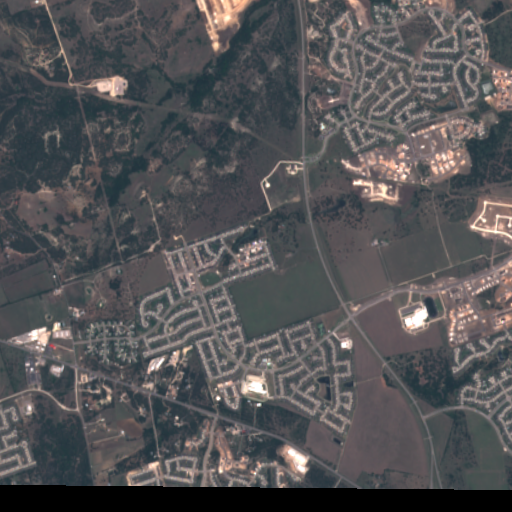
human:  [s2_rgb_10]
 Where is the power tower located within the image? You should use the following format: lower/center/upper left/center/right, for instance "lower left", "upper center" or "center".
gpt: The power tower is located in the left of the image.
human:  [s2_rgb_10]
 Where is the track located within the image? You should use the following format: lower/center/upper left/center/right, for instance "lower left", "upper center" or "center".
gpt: The track is located in the center right of the image.
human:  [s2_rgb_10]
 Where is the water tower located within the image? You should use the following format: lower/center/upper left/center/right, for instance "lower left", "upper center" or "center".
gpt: The water tower is located in the lower center of the image.
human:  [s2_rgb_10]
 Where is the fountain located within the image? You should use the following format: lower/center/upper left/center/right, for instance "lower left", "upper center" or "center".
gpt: The fountain is located in the lower center of the image.
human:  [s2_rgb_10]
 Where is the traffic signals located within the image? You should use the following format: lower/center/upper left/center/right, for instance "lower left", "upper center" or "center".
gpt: The traffic signals is located in the center right of the image.
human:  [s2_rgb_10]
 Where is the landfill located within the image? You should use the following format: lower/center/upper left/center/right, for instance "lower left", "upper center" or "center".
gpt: There is no landfill in the image.